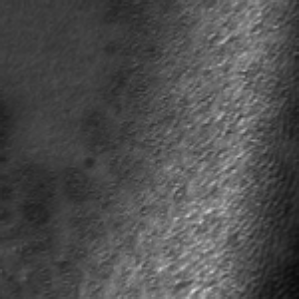
Label: frost